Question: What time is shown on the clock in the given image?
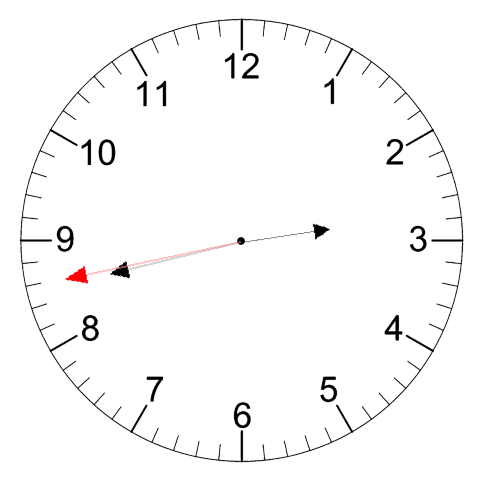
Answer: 02:42:43